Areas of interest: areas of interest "Sport and cultural"
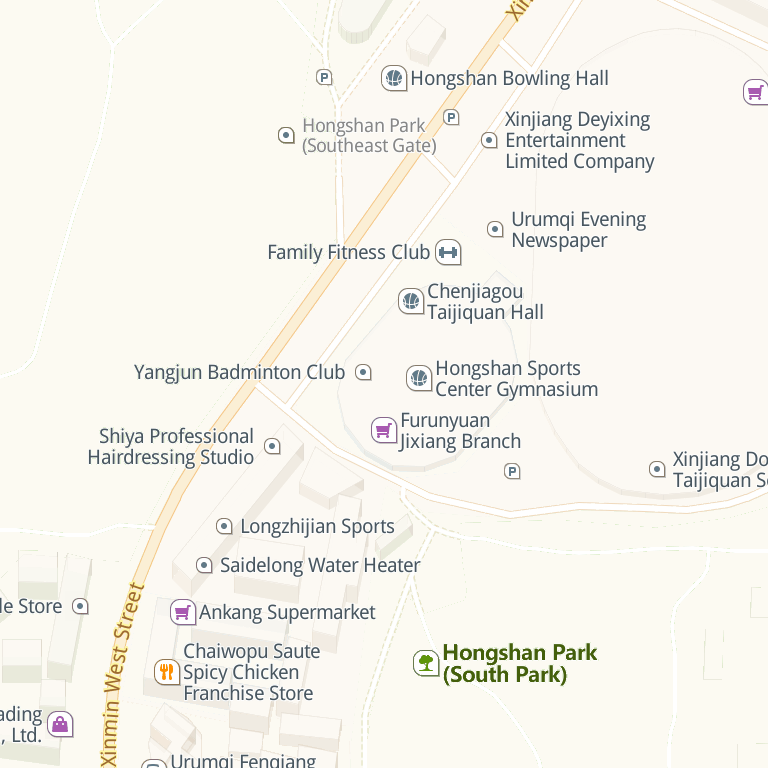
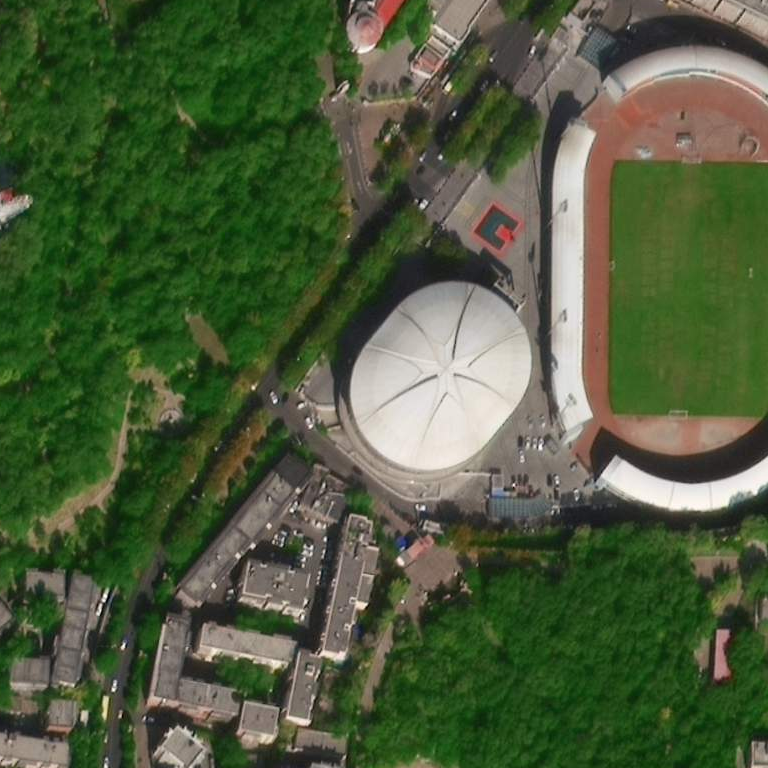